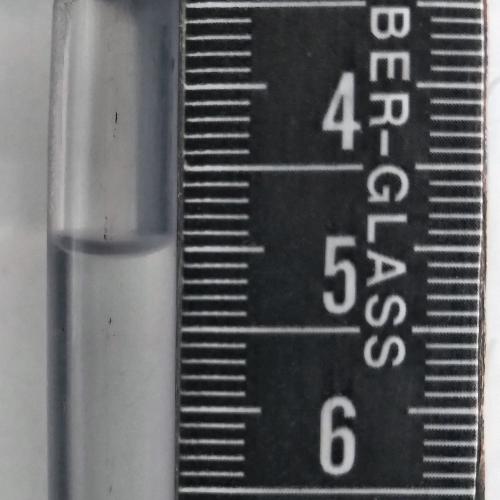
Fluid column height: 5.0 cm